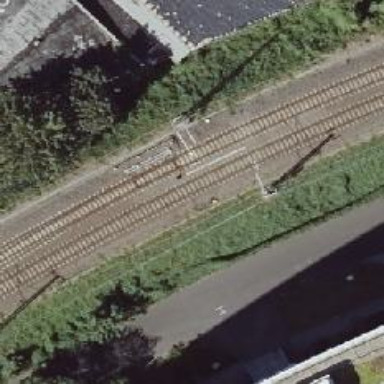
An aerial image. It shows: Railway signal.